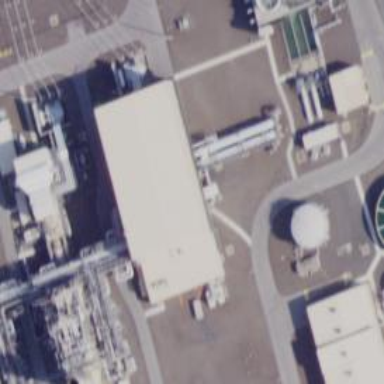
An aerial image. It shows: Gas-powered generator using steam turbine.